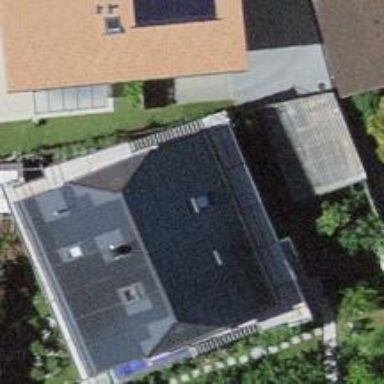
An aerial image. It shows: Residential building.